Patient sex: F
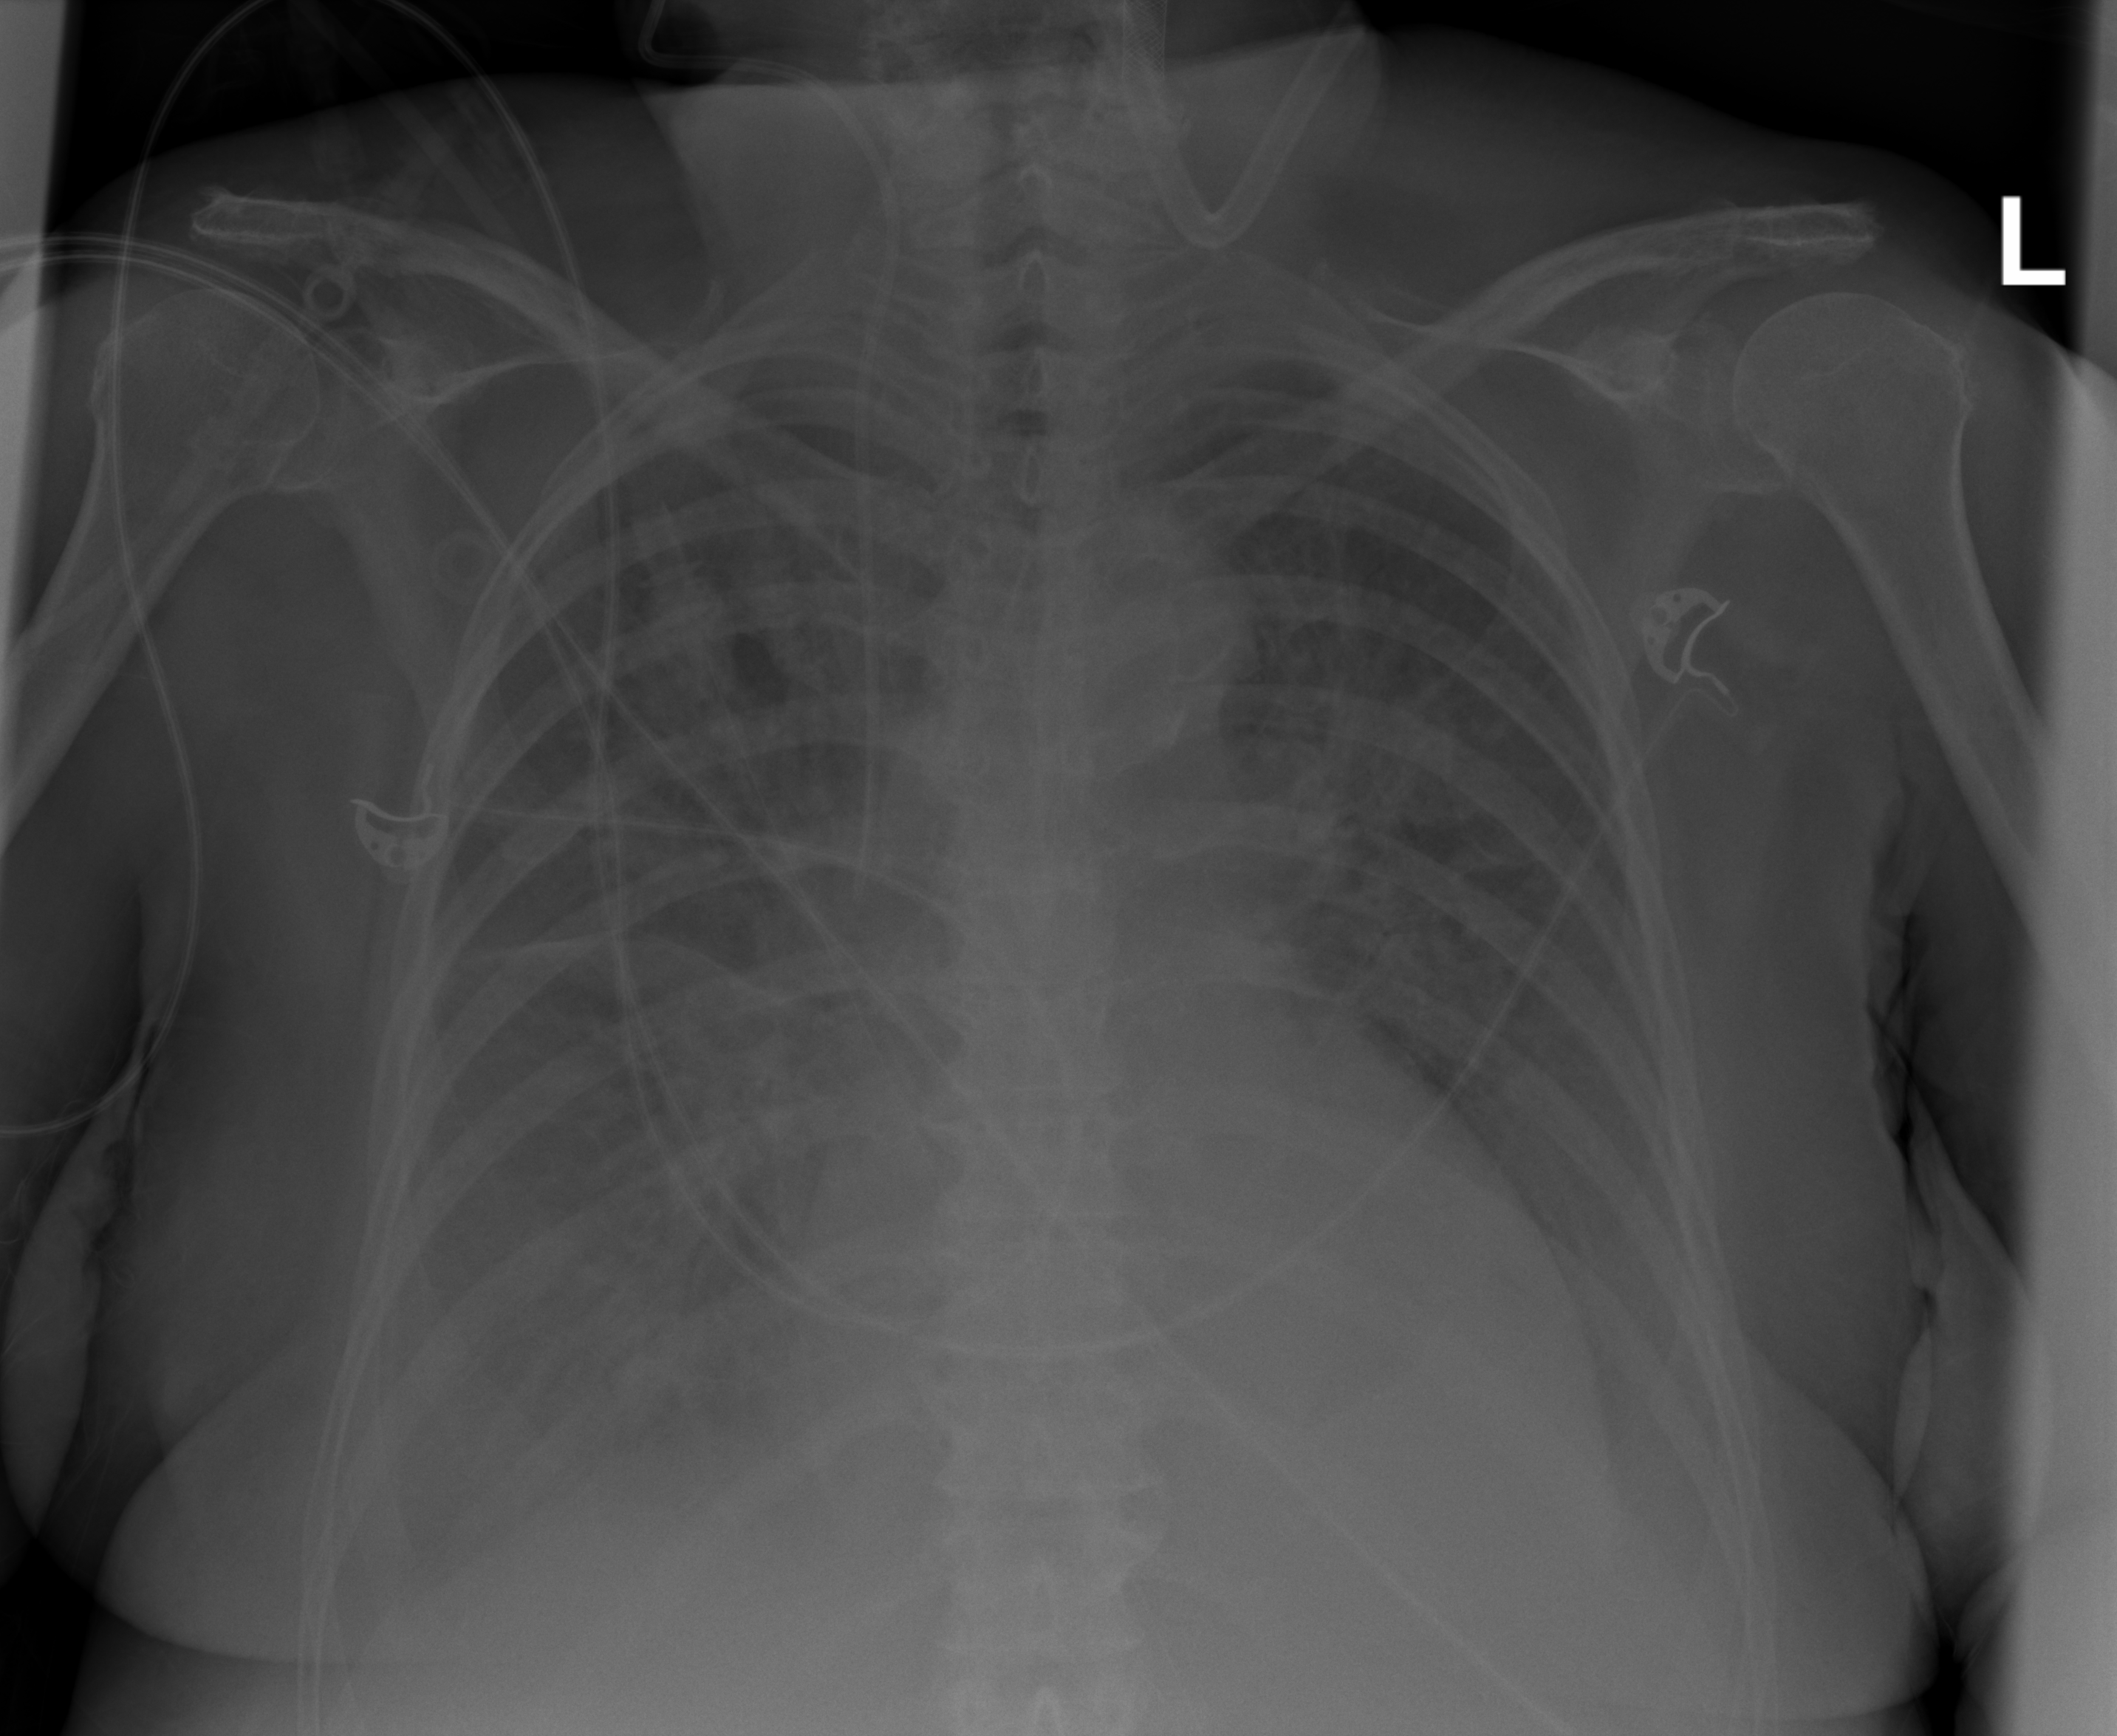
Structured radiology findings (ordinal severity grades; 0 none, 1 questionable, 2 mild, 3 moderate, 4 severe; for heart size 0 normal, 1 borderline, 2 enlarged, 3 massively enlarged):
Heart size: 2
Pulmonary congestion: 2
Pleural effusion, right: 2
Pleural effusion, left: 2
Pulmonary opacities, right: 3
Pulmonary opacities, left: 2
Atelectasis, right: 2
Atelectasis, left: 2